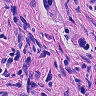
Metastatic tissue present: yes